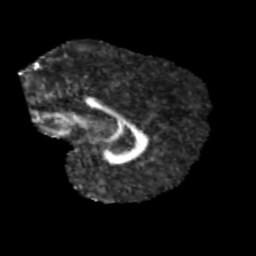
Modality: FA
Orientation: sagittal
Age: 9
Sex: male
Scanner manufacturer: siemens
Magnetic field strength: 3 T
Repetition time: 3.8 s
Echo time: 0.07 s